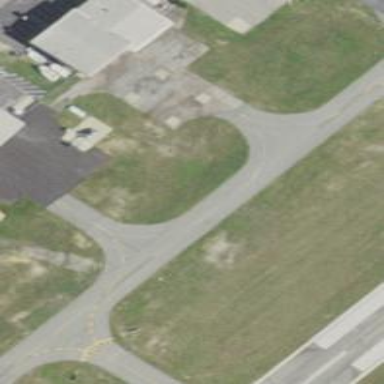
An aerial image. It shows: Image of taxiway at airport.